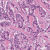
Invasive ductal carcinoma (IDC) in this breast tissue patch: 1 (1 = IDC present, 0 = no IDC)